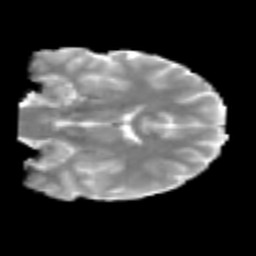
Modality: MD
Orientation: coronal
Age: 21
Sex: male
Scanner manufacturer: siemens
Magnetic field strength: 3 T
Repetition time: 2.3 s
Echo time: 0.085 s